The image is a 2-D grayscale rendering of a rotating-machine vibration signal (signal-to-image). Based on the visible evidence, which rotor condition applies: normal, misalignment, unbalance, looseness?
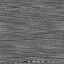
Answer: unbalance